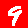
Digit: 9